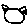
Label: cat